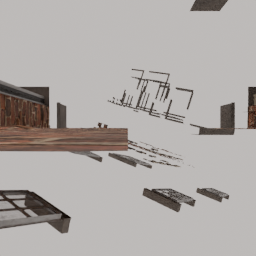
Label: architecture